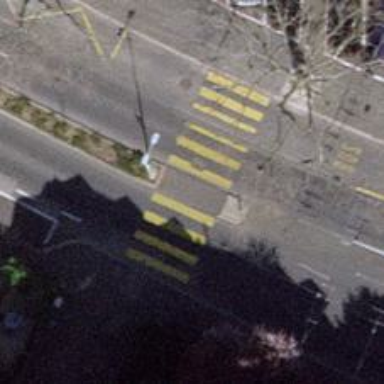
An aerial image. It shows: Traffic calming island.